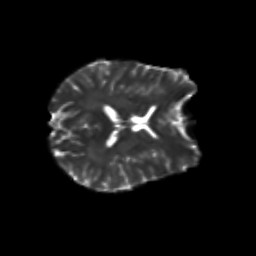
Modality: T2w
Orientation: axial
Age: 25
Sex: female
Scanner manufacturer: siemens
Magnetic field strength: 3 T
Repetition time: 3.5 s
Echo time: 0.125 s